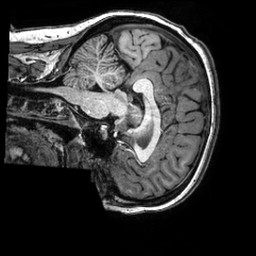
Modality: T1w
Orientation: sagittal
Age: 27
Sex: female
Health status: healthy